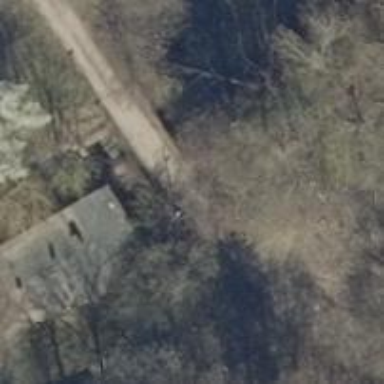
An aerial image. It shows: Residential road with concrete bridge. There are no sidewalks along the road.